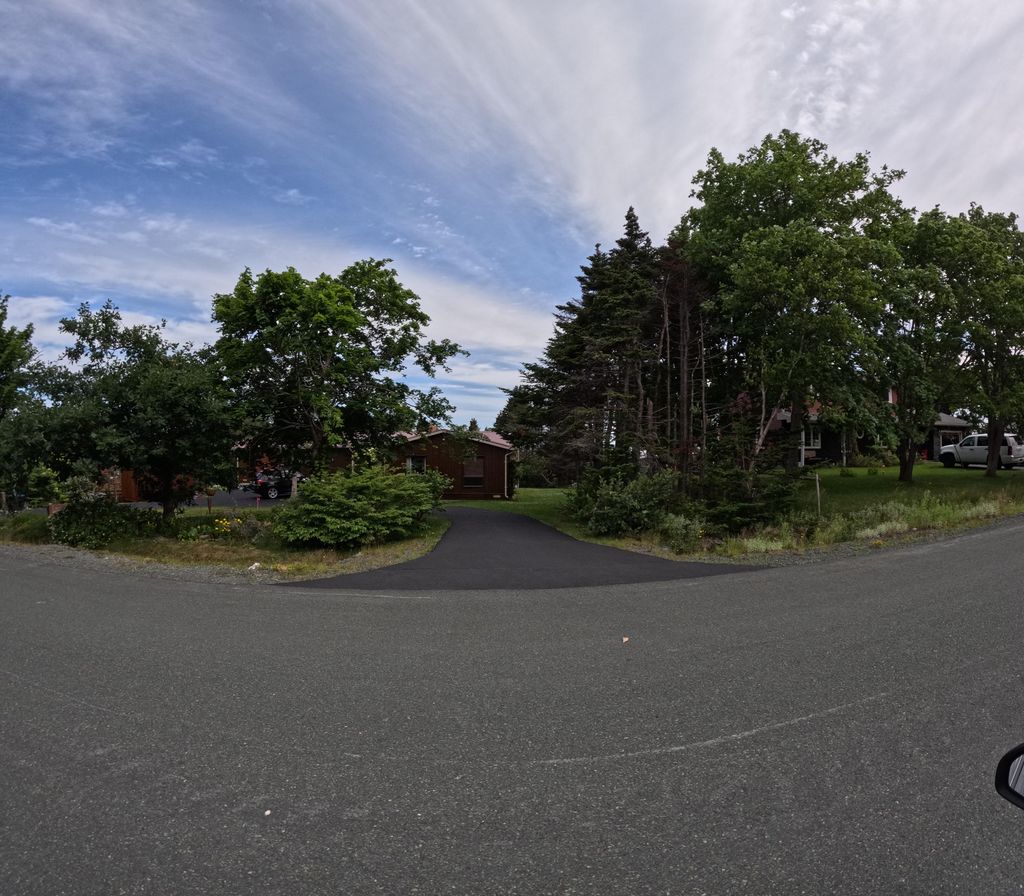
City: st_johns